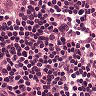
Metastatic tissue present: no